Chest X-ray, AP view. Patient: 65 years old, sex F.
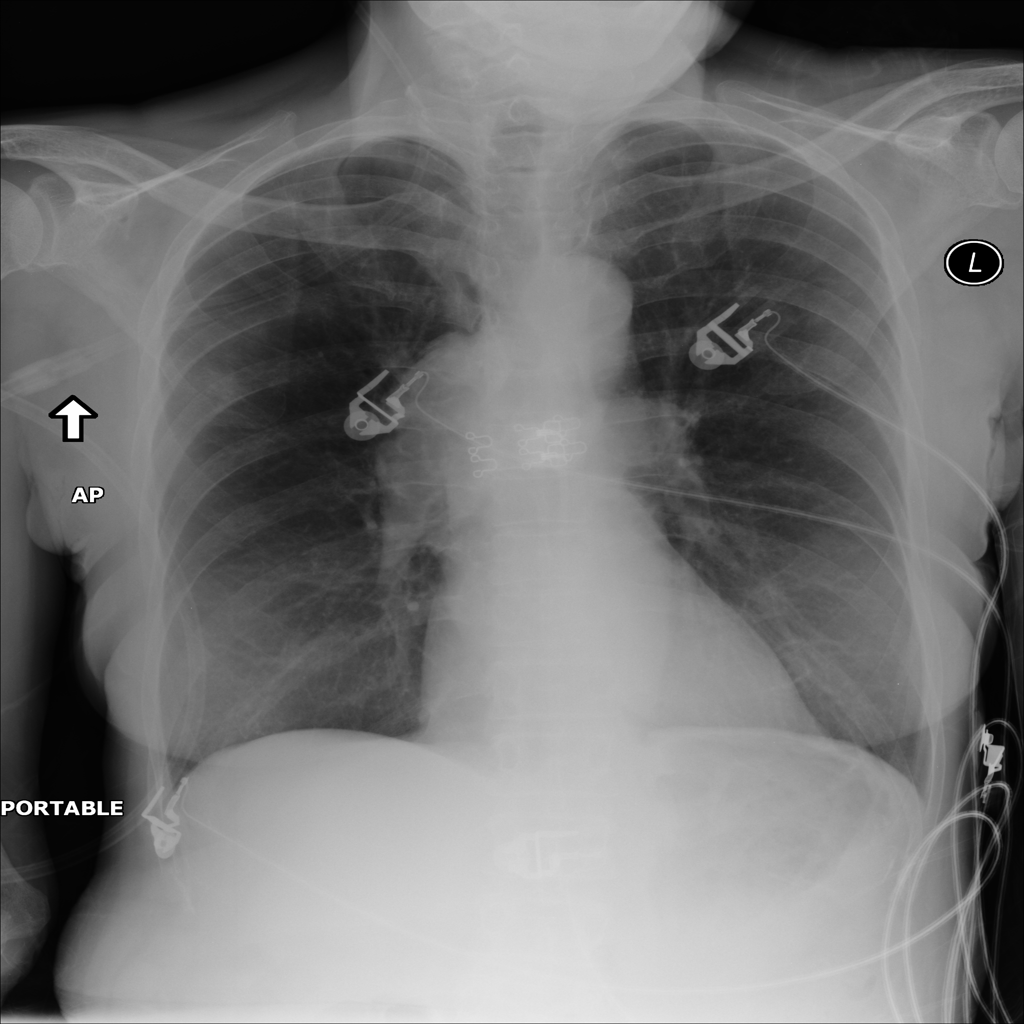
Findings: No Finding